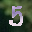
Label: 5